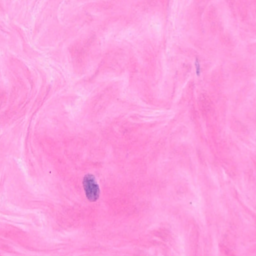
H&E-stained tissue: Breast